Field crop: maize
Growth stage: 2
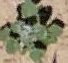
Species: chenopodium